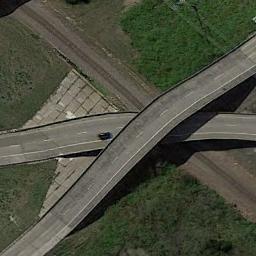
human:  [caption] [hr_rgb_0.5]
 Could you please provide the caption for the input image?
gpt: The grass is under the overpass .

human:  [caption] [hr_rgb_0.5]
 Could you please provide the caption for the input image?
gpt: Three roads intersect at one point .

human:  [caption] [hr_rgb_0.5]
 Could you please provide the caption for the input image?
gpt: The overpass is next to the grass and some trees .

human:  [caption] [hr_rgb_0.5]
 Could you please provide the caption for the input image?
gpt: The overpass is over the road on the lawn .

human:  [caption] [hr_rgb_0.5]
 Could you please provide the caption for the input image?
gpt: There are green meadows around the overpass .